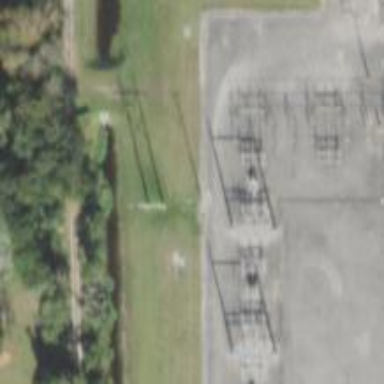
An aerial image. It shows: Switch used for power control.